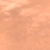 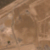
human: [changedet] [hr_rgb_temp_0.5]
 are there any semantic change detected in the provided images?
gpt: Some buildings and streets appear in the desert.